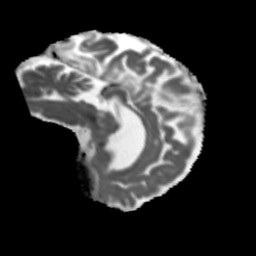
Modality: MD
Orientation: sagittal
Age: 79
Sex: female
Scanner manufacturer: siemens
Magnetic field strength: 3 T
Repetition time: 5.47 s
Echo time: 0.0854 s